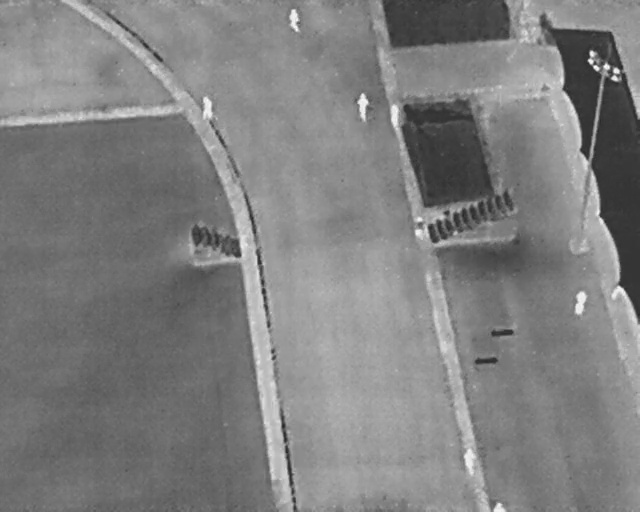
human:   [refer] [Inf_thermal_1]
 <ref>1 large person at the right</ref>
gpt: <box>[[88, 57, 92, 60, 7]]</box>